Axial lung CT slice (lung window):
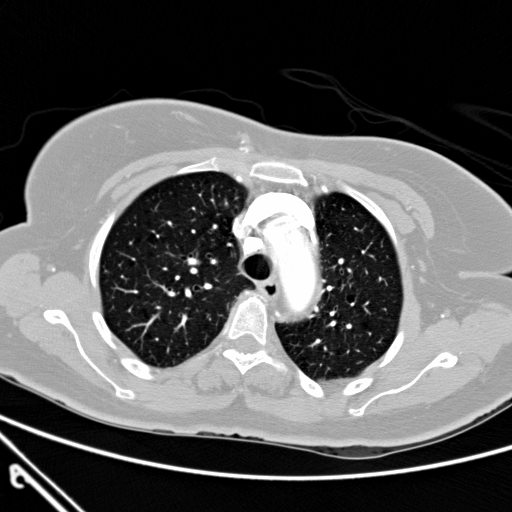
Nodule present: no